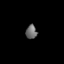
Tissue: lung
Cell type: Others
Senescence score: 0.1638
Nuclear area (px): 152
Mean DAPI intensity: 106.447